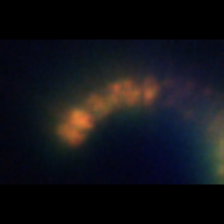
Taxon: Chaetoceros
Group: Diatoms